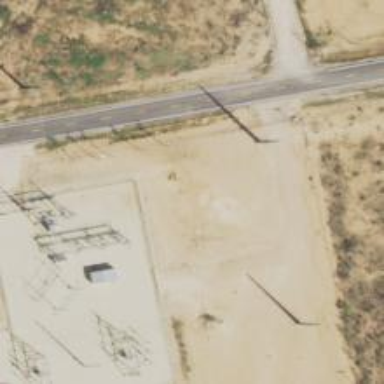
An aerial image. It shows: Distribution substation surrounded by fence.